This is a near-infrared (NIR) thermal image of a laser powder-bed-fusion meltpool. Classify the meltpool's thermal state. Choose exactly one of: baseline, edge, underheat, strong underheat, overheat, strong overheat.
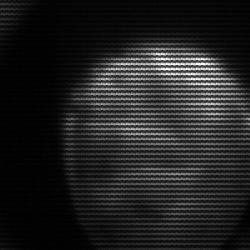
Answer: edge